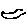
Label: bird